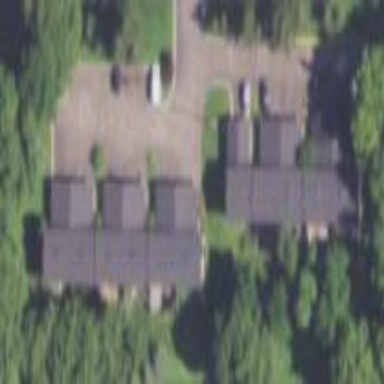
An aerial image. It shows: Residential area consisting of townhomes.